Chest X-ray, PA view. Patient: 69 years old, sex M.
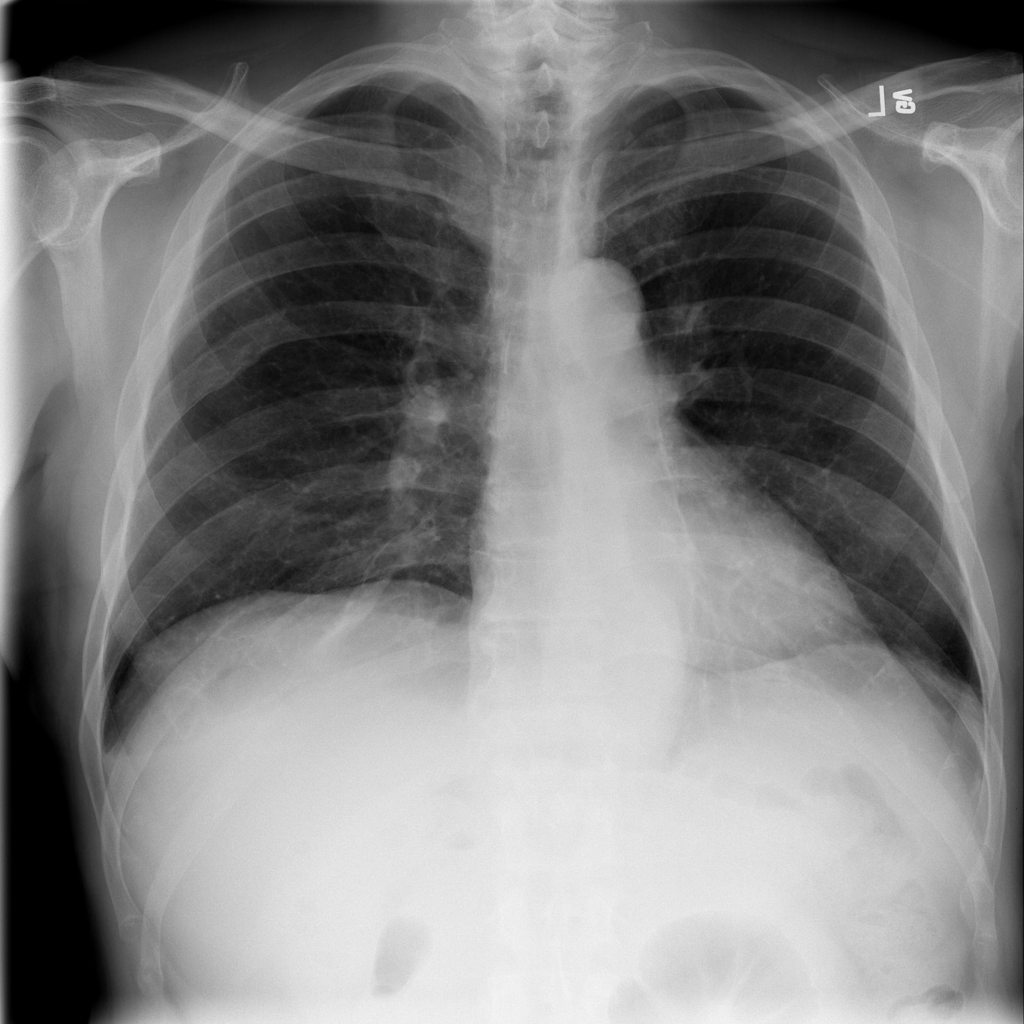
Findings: No Finding